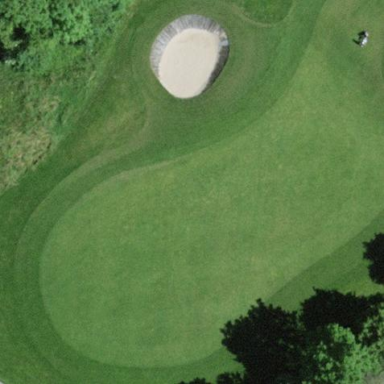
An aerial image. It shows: Grassy area designated as golf fairway.